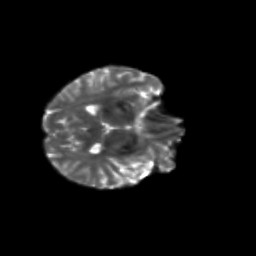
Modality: T2w
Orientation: axial
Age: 49
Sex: female
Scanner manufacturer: siemens
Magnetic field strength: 3 T
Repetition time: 4.71 s
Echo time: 0.0906 s